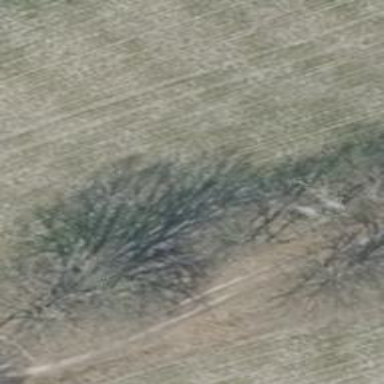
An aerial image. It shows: Row of deciduous broadleaved trees.